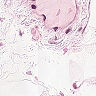
Metastatic tissue present: no